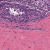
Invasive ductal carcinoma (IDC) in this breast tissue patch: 0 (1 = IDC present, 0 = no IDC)